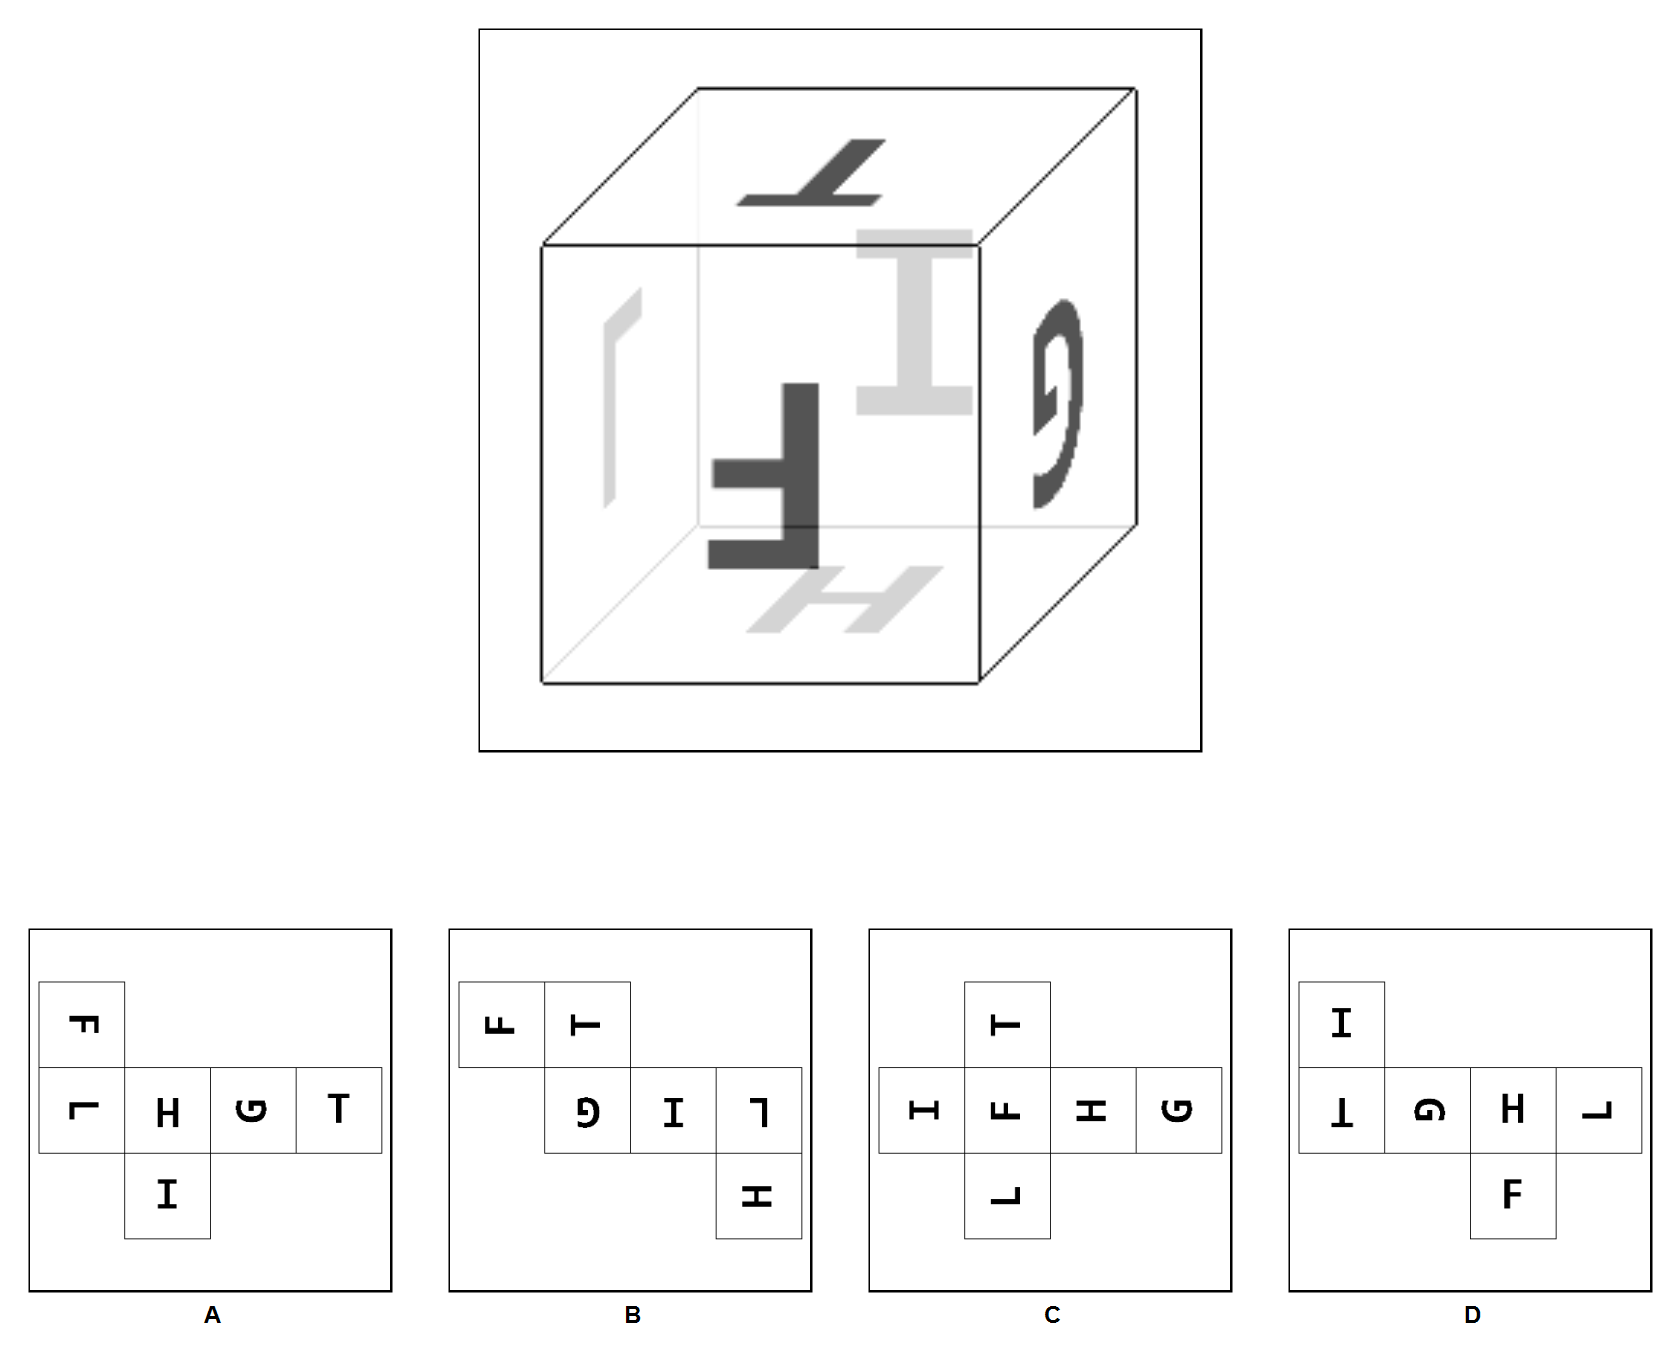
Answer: C